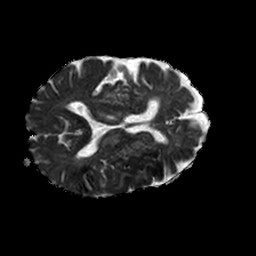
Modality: ADC
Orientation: axial
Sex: female
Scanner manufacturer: philips
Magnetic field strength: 1.5 T
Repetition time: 3.403 s
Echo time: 0.06922 s